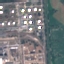
Label: Industrial